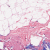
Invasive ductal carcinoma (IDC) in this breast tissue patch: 0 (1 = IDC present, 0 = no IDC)